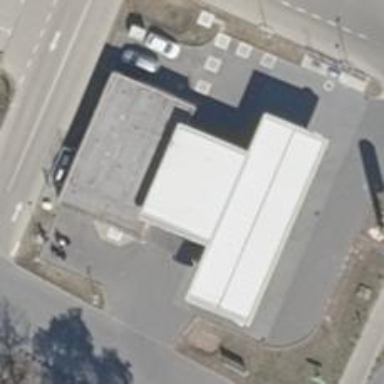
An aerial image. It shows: Concrete service road leading to fuel service area.